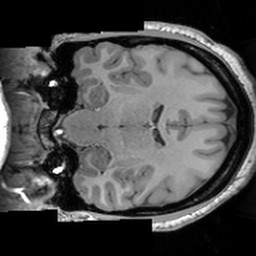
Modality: T1w
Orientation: coronal
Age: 24
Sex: female
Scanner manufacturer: siemens
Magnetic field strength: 3 T
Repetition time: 1.63 s
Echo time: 0.00311 s